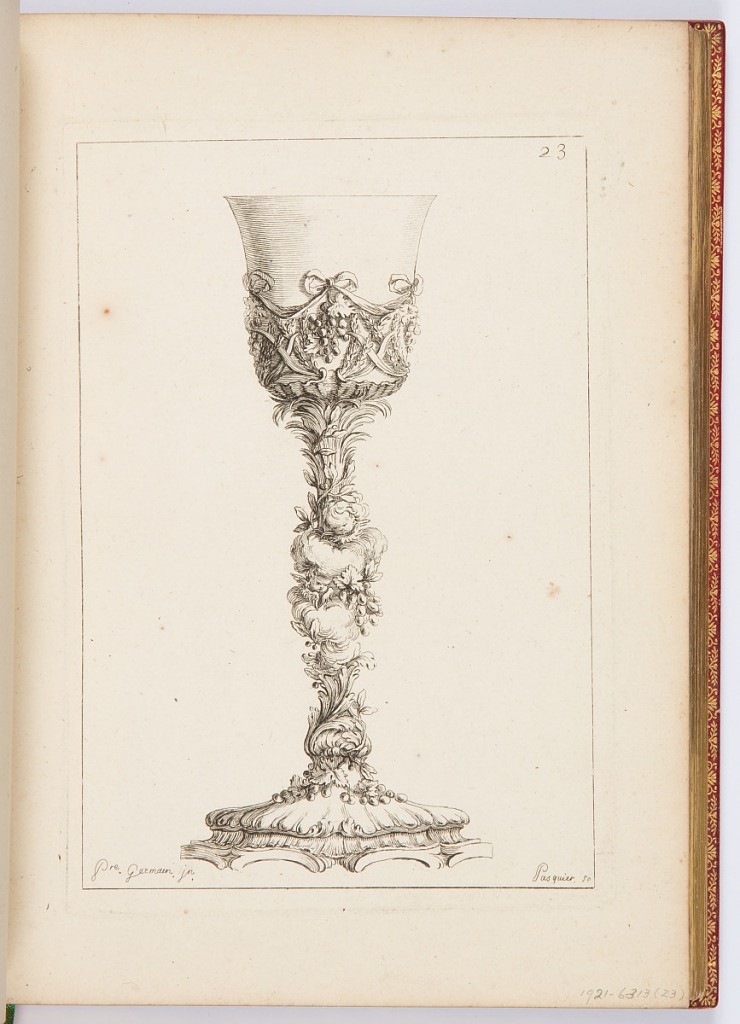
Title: Calice
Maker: Pierre Germain, French, 1703 - 1783
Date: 1748
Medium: Etching on laid paper
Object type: Print
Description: Design for a liturgical chalice decorated with ornament motifs including ribbons, grapes, cherubs, clouds, and rinceaux. The plate is signed and numbered.